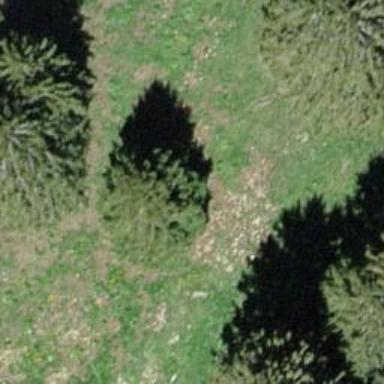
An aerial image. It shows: Needle-leaved tree in its natural environment.